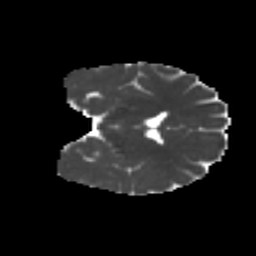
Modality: MD
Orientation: coronal
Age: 28
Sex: female
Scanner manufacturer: ge
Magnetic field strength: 3 T
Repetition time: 7.8 s
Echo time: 0.0606 s